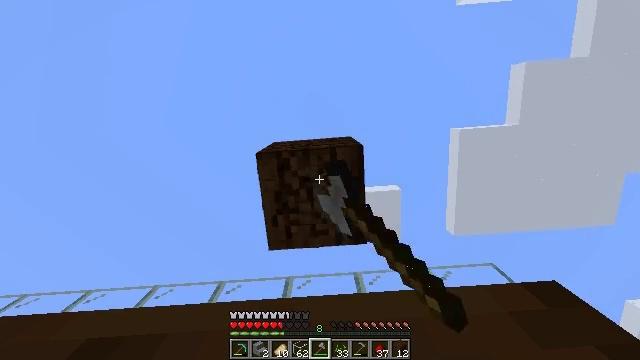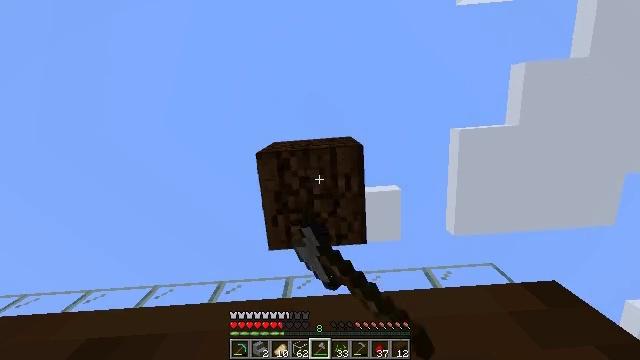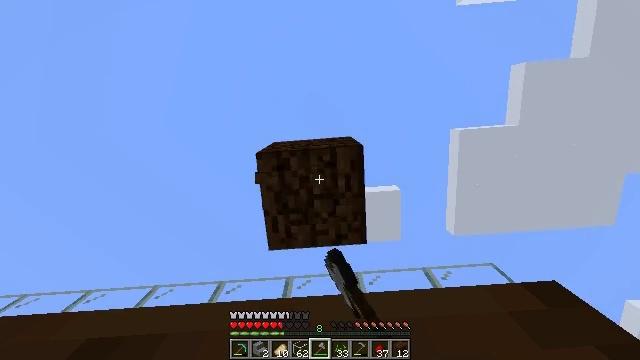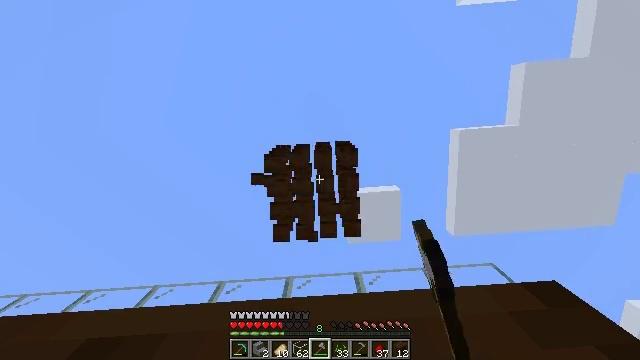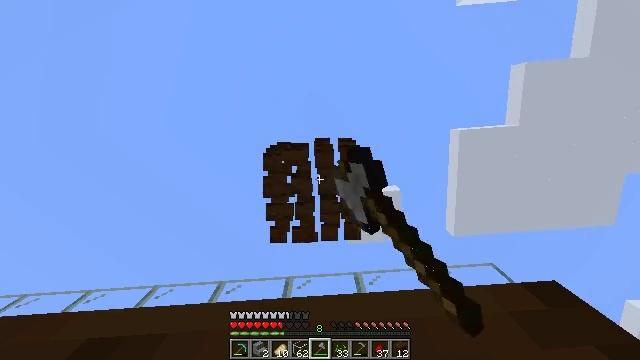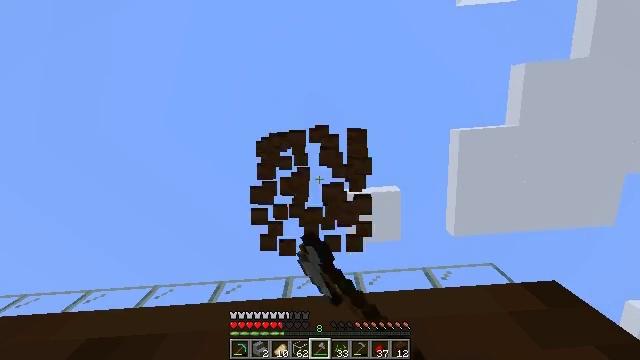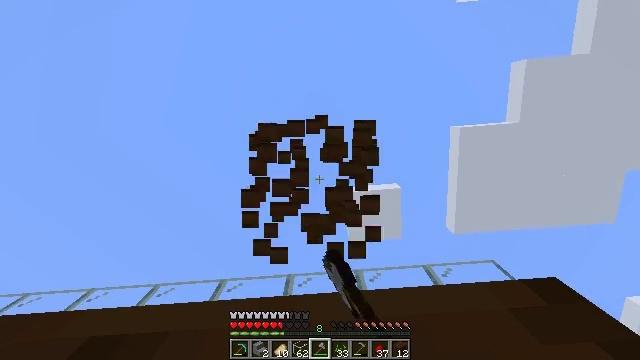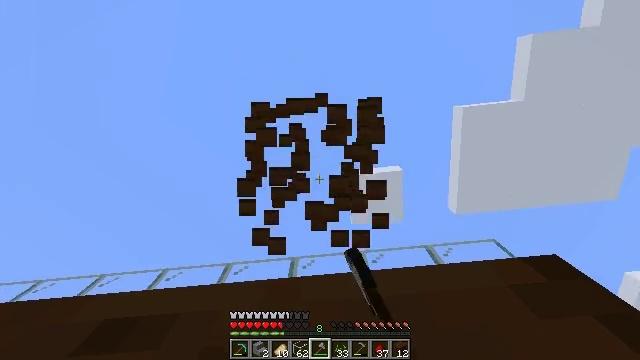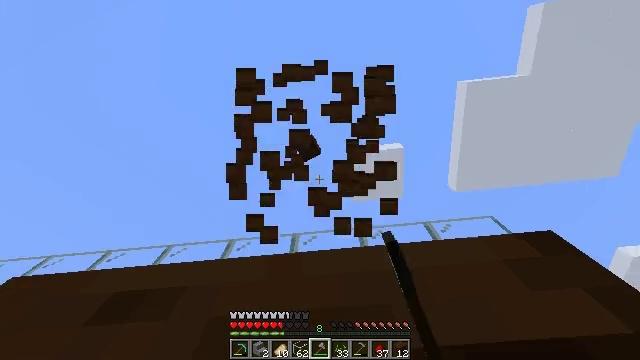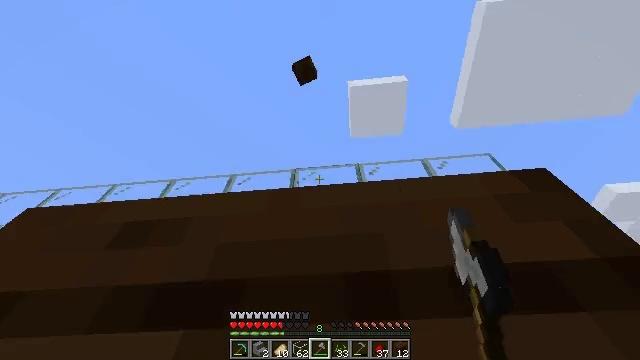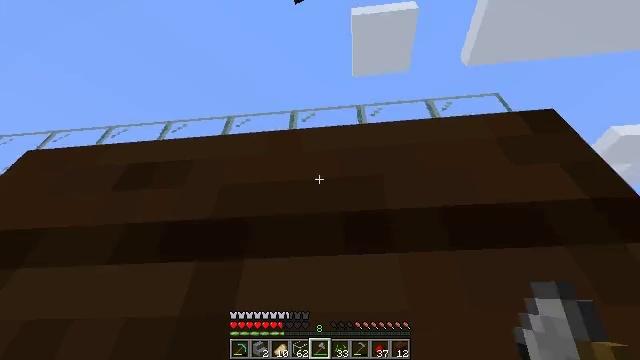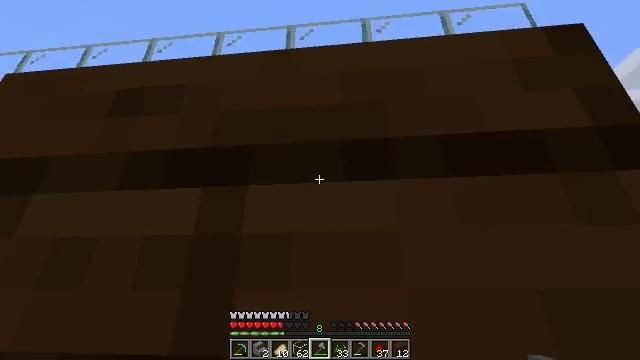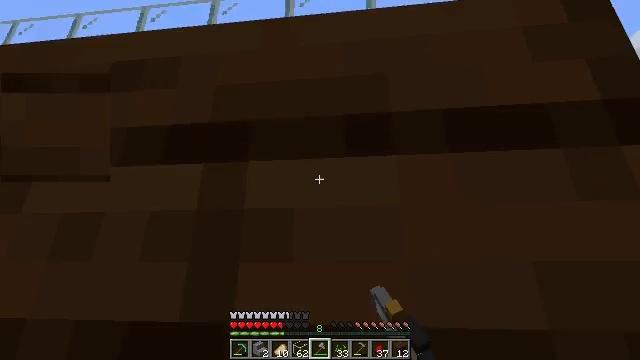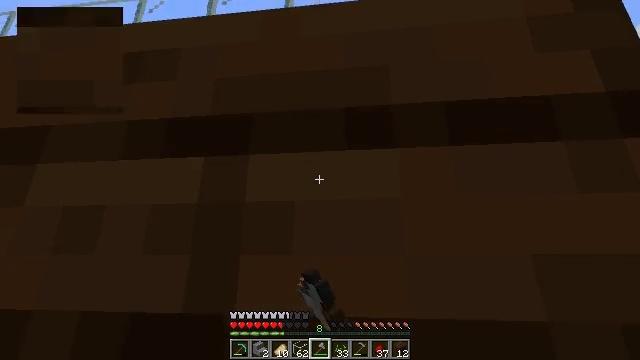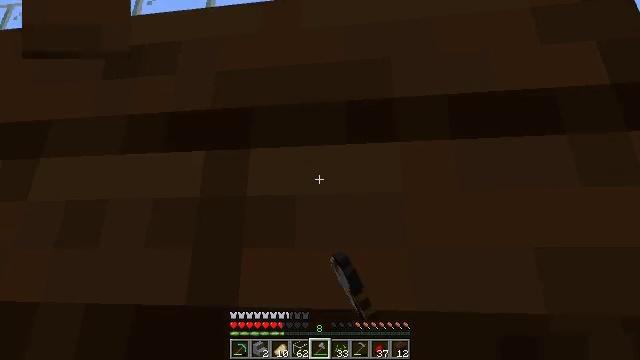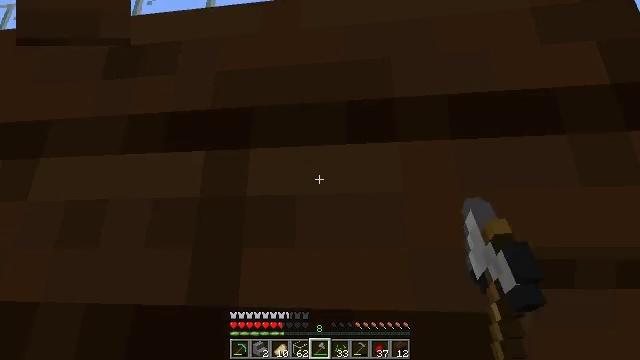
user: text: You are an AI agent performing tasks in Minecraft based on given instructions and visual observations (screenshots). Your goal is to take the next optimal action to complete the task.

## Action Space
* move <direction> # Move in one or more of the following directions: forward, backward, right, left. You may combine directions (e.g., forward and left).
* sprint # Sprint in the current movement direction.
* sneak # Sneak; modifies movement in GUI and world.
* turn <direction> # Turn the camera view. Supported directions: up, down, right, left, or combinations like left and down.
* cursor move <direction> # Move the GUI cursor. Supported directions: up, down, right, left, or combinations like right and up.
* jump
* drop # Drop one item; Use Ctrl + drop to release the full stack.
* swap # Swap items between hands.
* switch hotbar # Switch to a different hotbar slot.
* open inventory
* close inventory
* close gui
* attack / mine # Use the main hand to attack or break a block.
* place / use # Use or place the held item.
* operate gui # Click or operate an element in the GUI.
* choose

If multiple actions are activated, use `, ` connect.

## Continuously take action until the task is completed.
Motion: motion action
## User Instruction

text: Retrieve dark oak planks for building.
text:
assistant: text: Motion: attack / mine
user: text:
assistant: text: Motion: attack / mine
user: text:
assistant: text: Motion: attack / mine
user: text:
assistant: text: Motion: attack / mine
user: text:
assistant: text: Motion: attack / mine
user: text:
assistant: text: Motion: attack / mine
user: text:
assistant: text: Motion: turn left and down, attack / mine
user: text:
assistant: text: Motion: turn down
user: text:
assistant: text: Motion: turn down
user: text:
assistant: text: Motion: turn down
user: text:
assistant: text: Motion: turn down, attack / mine
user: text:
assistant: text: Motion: turn down, attack / mine
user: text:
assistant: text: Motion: turn down, attack / mine
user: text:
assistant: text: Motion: turn down, attack / mine
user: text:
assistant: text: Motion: attack / mine
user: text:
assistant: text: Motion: attack / mine
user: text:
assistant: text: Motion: attack / mine
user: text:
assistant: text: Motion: attack / mine
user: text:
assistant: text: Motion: attack / mine
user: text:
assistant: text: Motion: attack / mine
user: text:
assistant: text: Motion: attack / mine
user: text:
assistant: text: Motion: attack / mine
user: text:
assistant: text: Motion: attack / mine
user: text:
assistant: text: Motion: attack / mine
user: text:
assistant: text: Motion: attack / mine
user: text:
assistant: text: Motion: attack / mine
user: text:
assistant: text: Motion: attack / mine
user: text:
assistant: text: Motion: turn down, attack / mine
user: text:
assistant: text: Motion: turn down, attack / mine
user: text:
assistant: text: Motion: turn down, attack / mine